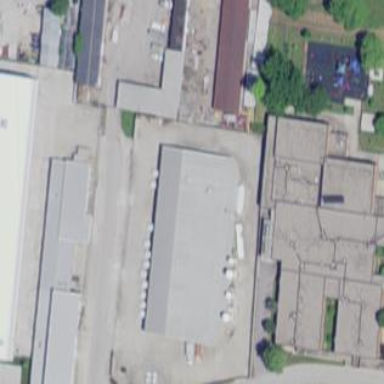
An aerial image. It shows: Industrial building.